RGB frame:
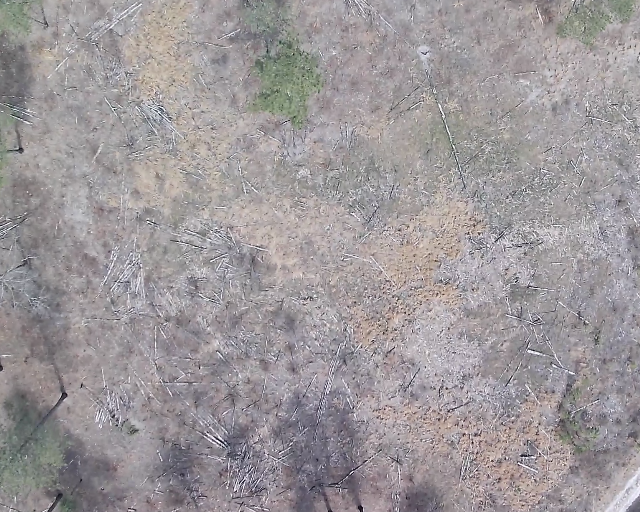
Thermal frame:
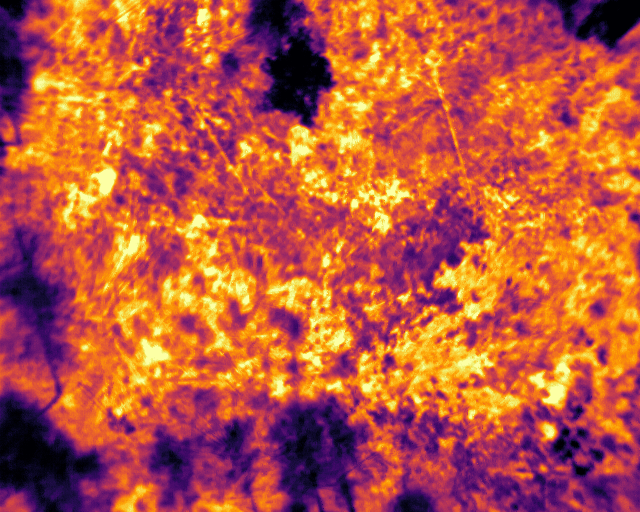
Captured: 2026-02-26 02:27:45
Pixels at or above 80 °C: 0 (fraction of frame: 0)